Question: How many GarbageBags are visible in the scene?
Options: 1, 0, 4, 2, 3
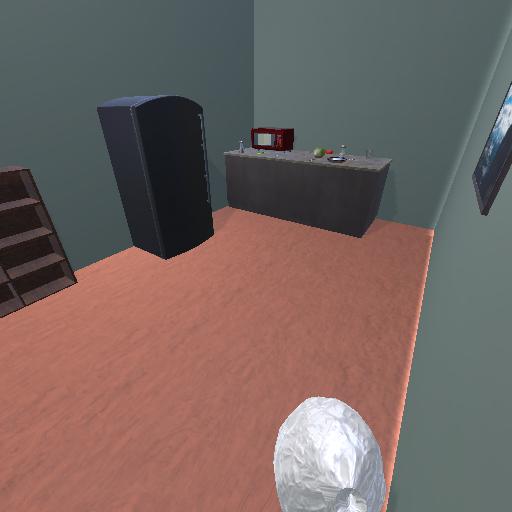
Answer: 1